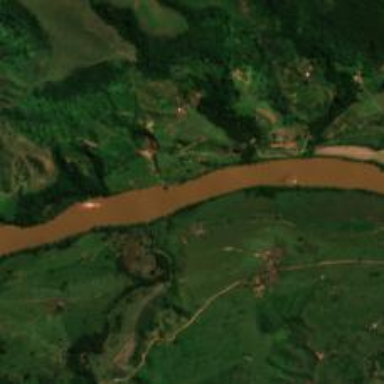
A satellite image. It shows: Beautiful view of river.